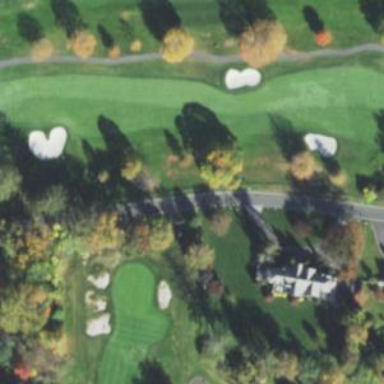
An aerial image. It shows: Grassy area designated as golf fairway.